Question: Currently our employee scheduling for ~800 employees at a 24/7 company is handled with Excel workbooks. I need to move all of the scheduling into an Access employee database I designed that we've been using for years. (NOTE: I know Access isn't the ideal platform for this but it's what I have.)
Each employee has a base schedule such as 2:00am start times with Wed/Thu off. An employee's schedule for any given week will be their base schedule modified by exceptions such as:
- - - -
The database needs only store the base schedule and somehow display a given week's schedule. It need any advanced logic like scheduling based on availability.
I can see a few ways to implement this. The first one that came to my mind was storing the base schedule and then dynamically generating a given week's schedule as needed by combining the base schedule with tables based on the above exceptions (time-off, switches, etc). However, I can't see how to store the base schedule and how to merge the base with the exceptions to generate a schedule. I would think a table like baseSchedule(PKScheduleID, FKEmployeeID, DayOfWeek, StartTime) but I'm not sure.
Another method would be to generate weekly schedules into a table, for example using the "three table Kimball Star" method described here: <URL>. Basically it creates a table full of dates and has a many-to-many relationship with employees to define a schedule. I dislike that method for many reasons such as needing to check/modify that table at the application level every time time-off, etc is added and the need to "generate" a new schedule into the table. Also, it's possible this will swell to 2,000+ employees and I fear poor Access will explode in a ball of flame having a record for every employee for every day.
Does anyone have any design ideas for implementing the base schedule + modifiers method? I'd love to generate schedules on the fly with queries only but I'm comfortable with using VBA if necessary.
Thank You
I think I'm going to go with something very similar to bluefeet's answer. Below is the design I mocked up in a blank DB:

Each employee will have a record in the Base table for each day of the week with a start time and the number of hours they're scheduled to work. There's also an Exceptions table listing modifications to the schedule with a date, employee, and his new shift.
For the application level forms and reports I'll pull the schedule into a recordset with a very sloppy query that outputs something like:
'''
Name Mon Tue Wed Thu Fri Sat Sun
Alice 6:00 PM 6:00 PM Off Off 2:00 PM 2:00 PM 2:00 PM
Bob 4:00 PM 4:00 PM 4:00 PM 4:00 PM Off Off 4:00 PM
'''
Then, in VBA, I'll also pull the exceptions for a date range (a week) into a recordset. I'll loop through the exception recordset, modifying the base recordset (from above) as I go. Then I'll set the form/report to use the modified recordset. It's a bit inelegant but it'll get the job done well enough.
If anyone has any ideas as how to combine the Base and Exceptions tables with output similar to the above using only queries and no VBA please let me know.
Thanks Again
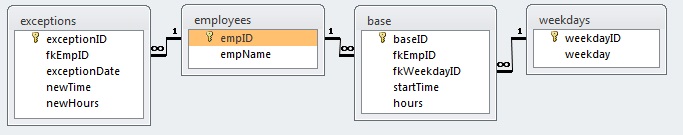
Answer: My suggestion would be to have a Base table with the Employee Schedules, then have a table with the exceptions. I have something similar in a Calendar app. I have an Employee table that contains their normal schedules, then I have a separate table that contains the Exceptions - days off, leave early, training, etc.
'''
EmployeeTable
PK - EmployeeID
EmployeeName
Schedule fields - starttime, endtime, days, etc
Employee_ExceptionTable
PK - EmployeeId
ExceptionTypeId
PK - ExceptionStartDate
ExceptionEndDate
ExceptionTypeTable
ExceptionTypeId
ExceptionName - Vacation, Leave Early, Training
'''
Since the Employee_ExceptionTable has a key of EmployeeId and ExceptionStartDate this will only allow one exception per day but these are exceptions to the base schedule. As I said, I have something similar in my application that monitors about 100 people and it seems to work. This might be a starting point for you.